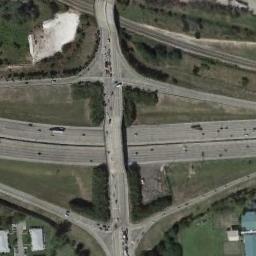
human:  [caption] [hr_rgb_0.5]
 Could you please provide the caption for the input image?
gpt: Many cars are on the overpass .

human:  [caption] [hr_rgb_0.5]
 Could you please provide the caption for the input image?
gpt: The cross-line overpass is over the roads and some cars are driving on the roads and the overpass .

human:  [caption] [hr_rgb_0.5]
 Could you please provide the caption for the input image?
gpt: Three roads intersect at one point .

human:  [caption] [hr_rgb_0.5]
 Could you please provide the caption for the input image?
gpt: The overpass is next to the grass and some trees .

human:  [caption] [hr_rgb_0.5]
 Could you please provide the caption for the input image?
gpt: There are some green trees and lawns around the overpass .